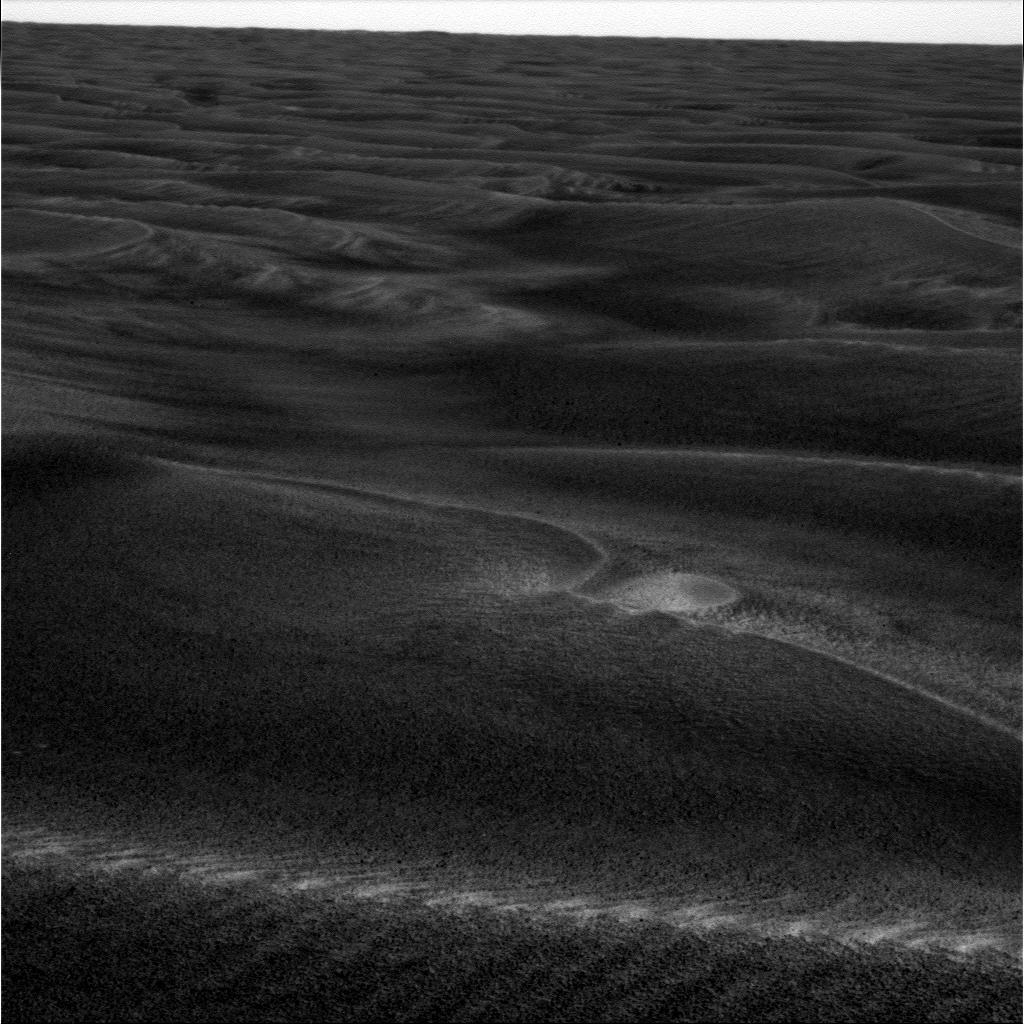
Terrain classes present: Gravel / Sand / Soil, Sky / Distant Mountains